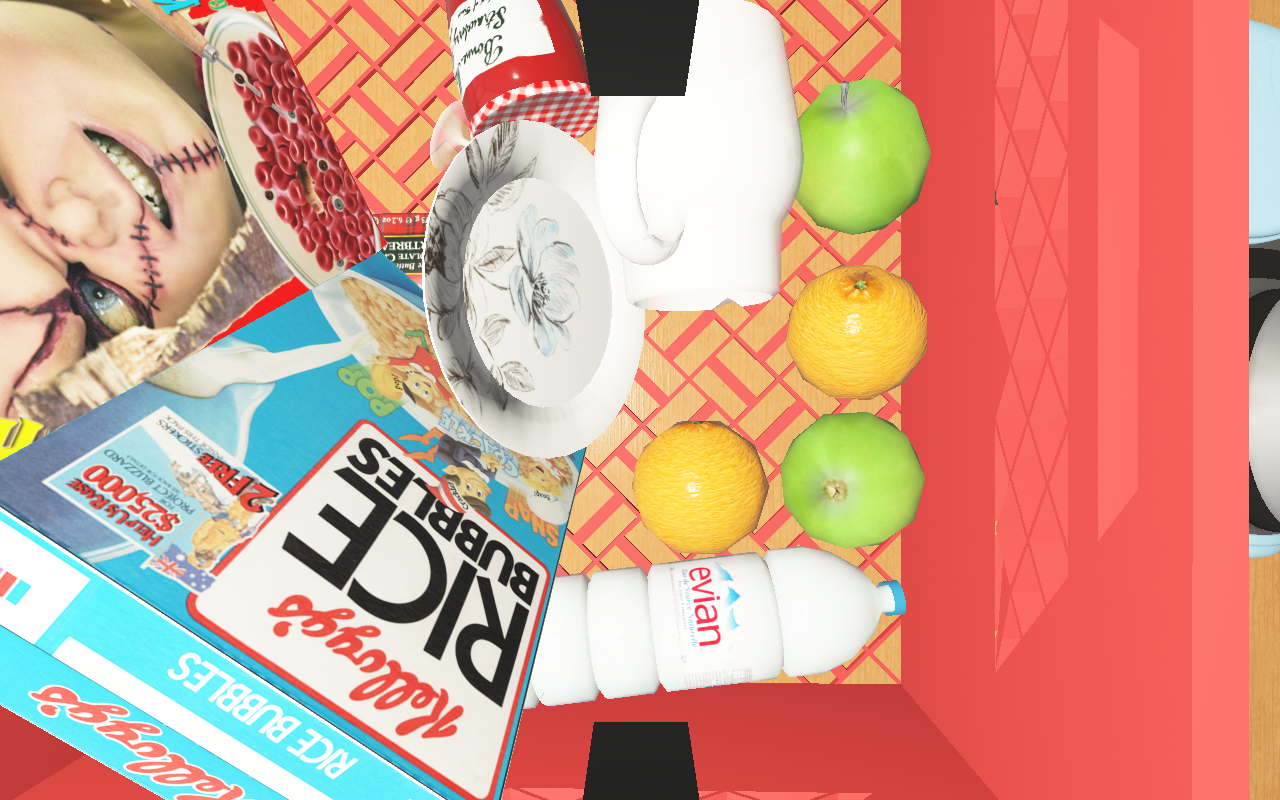
Objects in the scene:
carafe
water bottle
apple
orange
orange
glass
cereal box